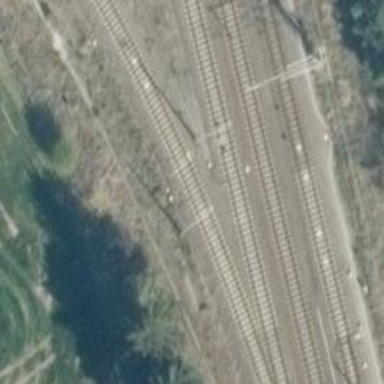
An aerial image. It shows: Railway signal.